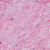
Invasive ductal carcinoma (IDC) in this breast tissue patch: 1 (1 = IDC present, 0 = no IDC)